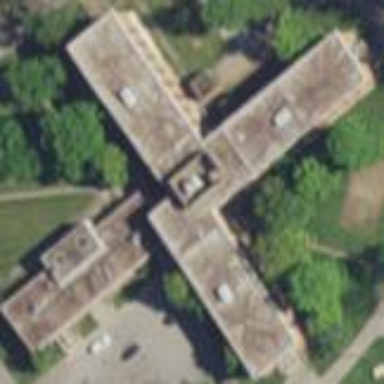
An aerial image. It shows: Dormitory building.